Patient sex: M
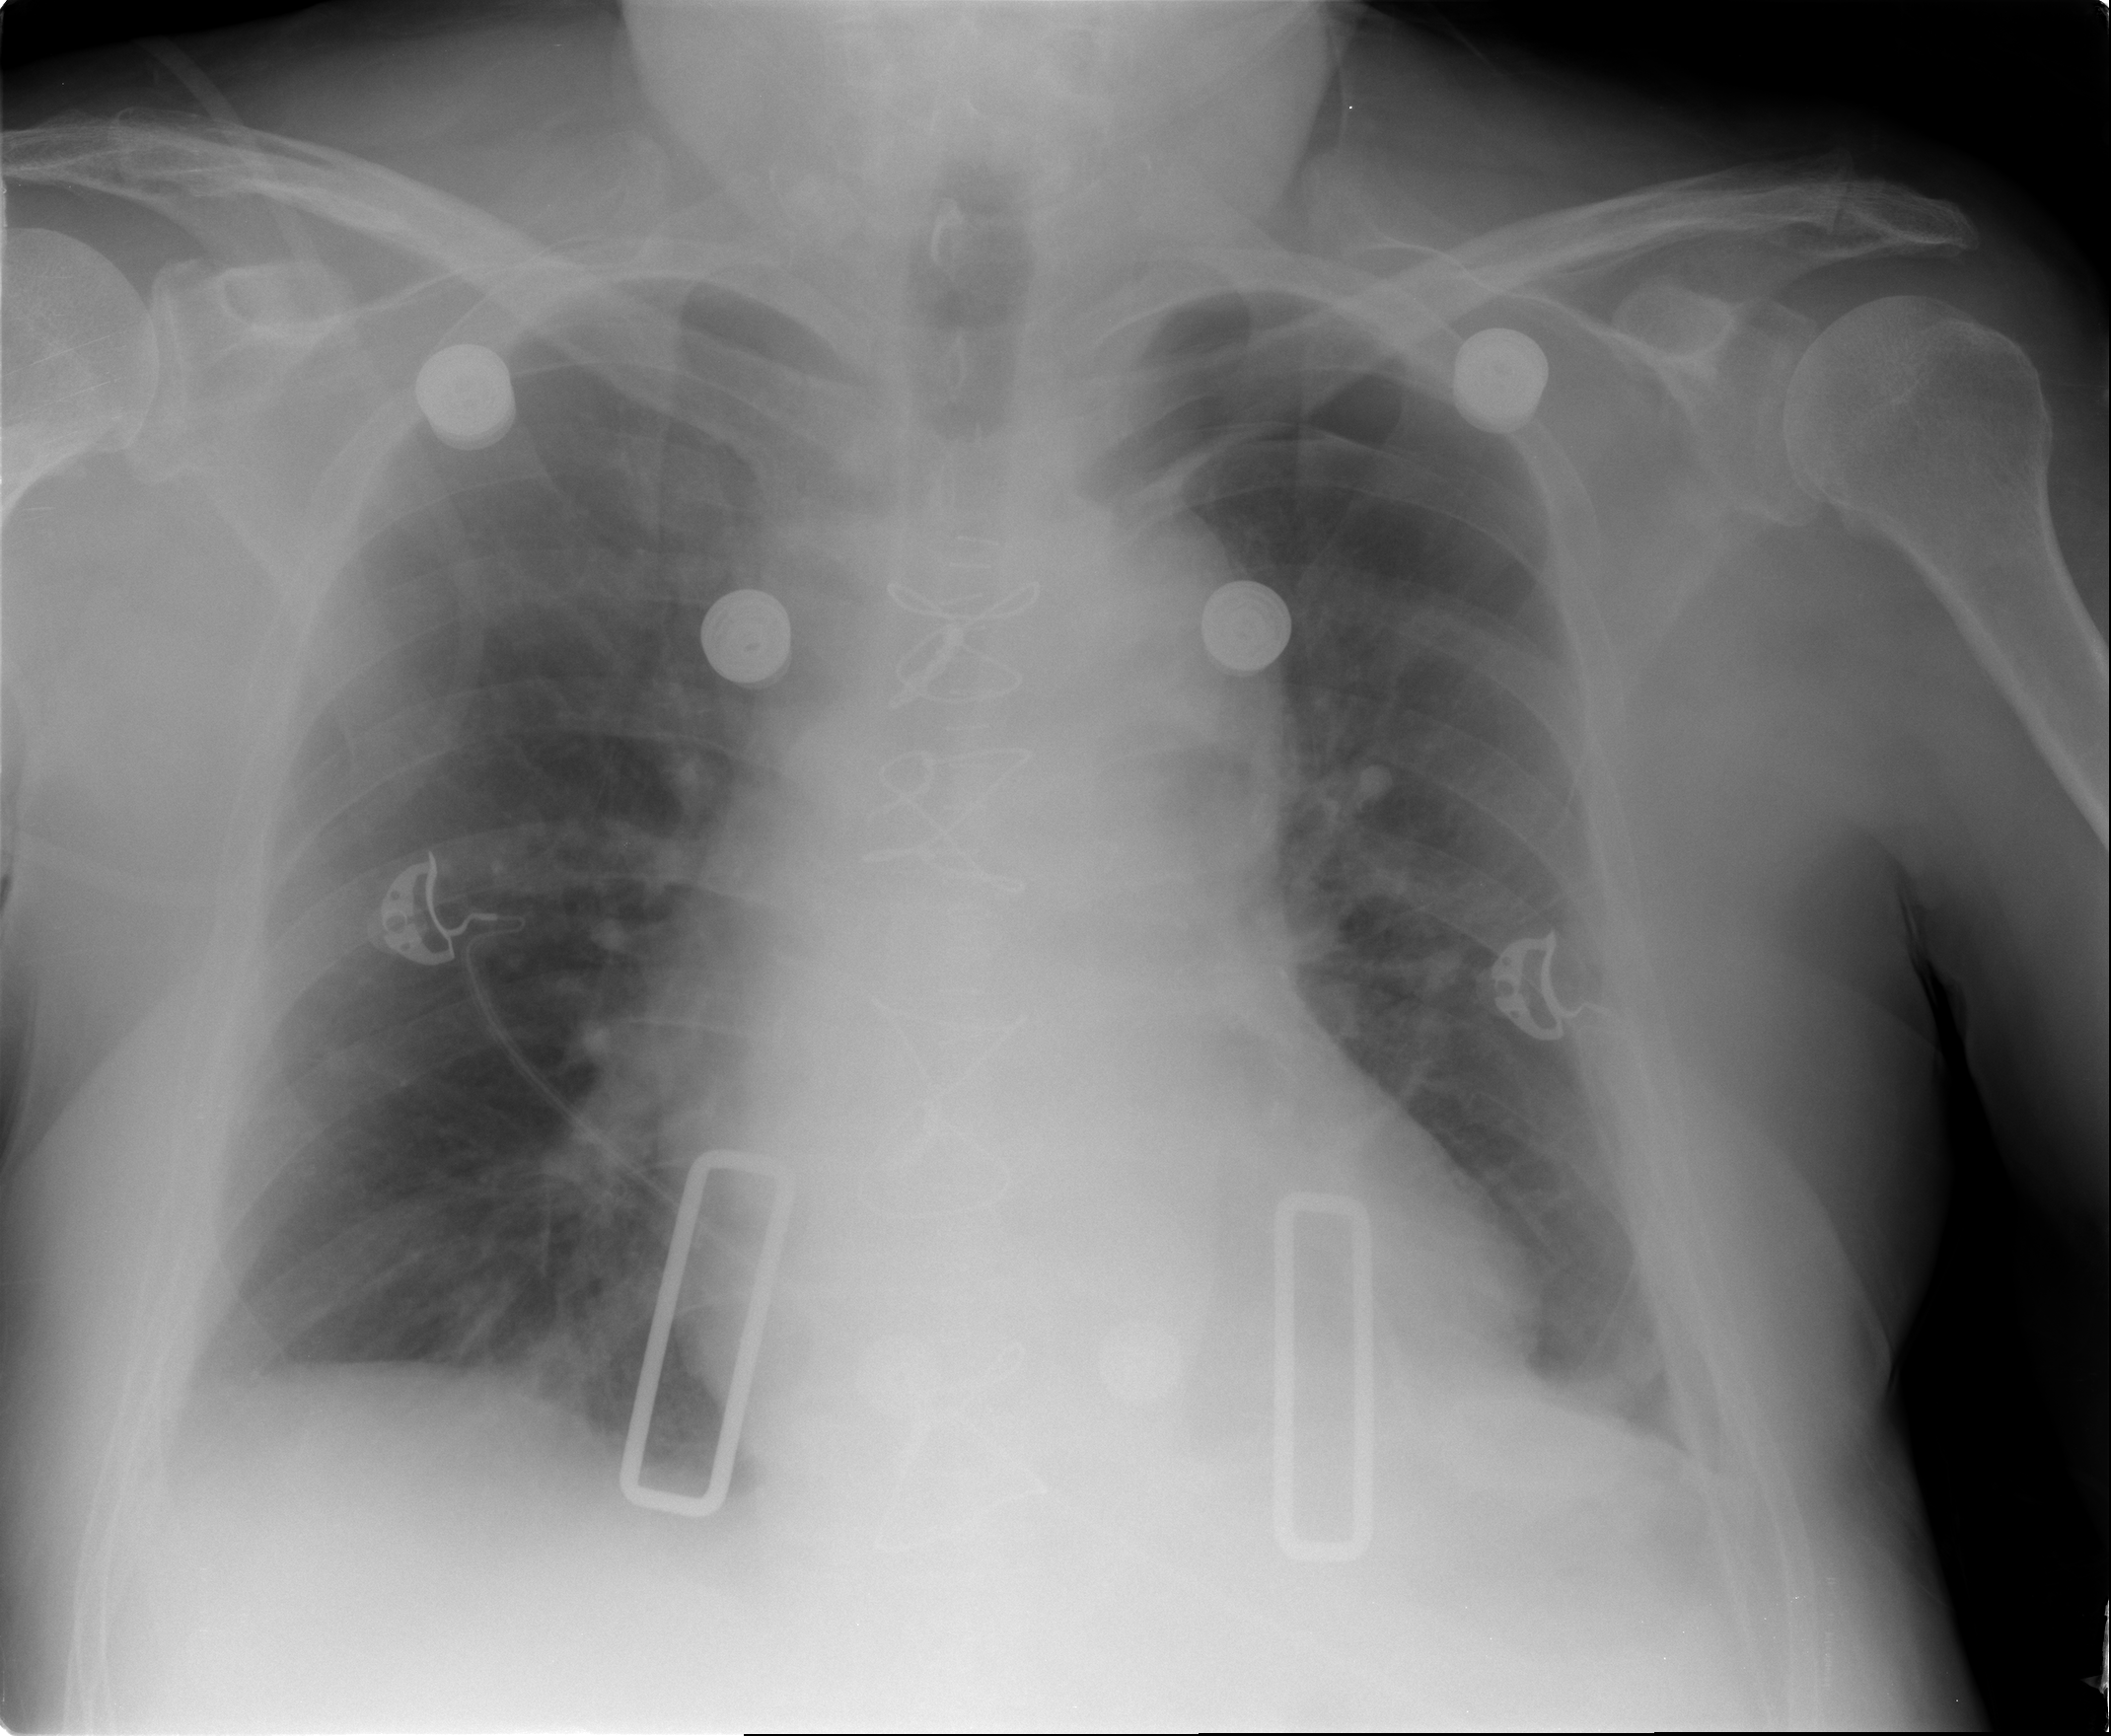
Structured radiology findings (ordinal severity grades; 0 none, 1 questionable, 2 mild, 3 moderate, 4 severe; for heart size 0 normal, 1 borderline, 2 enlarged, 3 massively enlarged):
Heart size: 2
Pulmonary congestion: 2
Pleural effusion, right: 2
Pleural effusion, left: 2
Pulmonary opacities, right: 0
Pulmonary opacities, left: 0
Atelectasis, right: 2
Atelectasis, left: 2